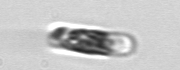
Label: Dactyliosolen_fragilissimus